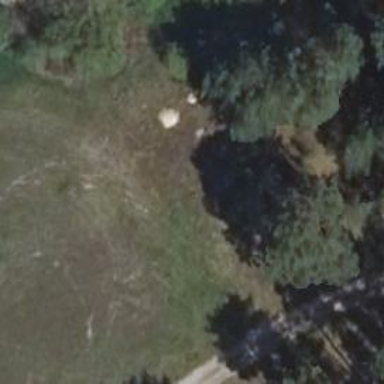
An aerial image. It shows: Hunting stand.